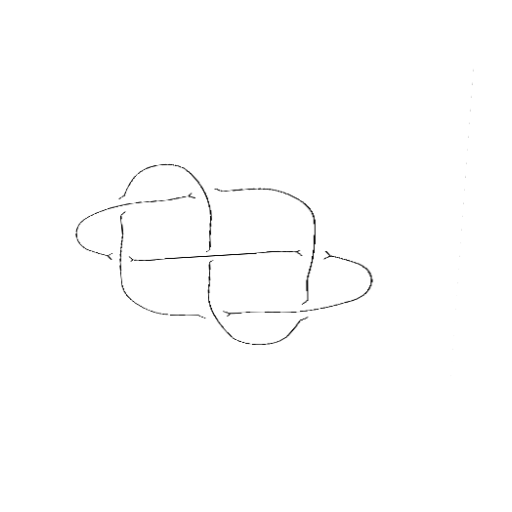
Crossing number: 7